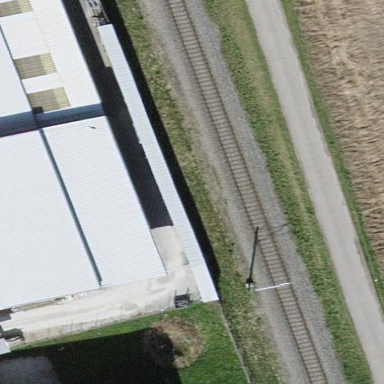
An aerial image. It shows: Warehouse.